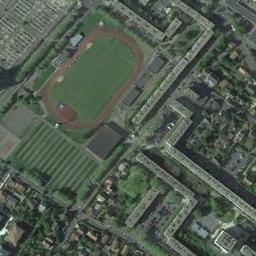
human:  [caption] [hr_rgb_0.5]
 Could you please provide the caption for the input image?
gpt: A track and field is built in the middle of a residential area, Surrounded by a lot of vegetation .

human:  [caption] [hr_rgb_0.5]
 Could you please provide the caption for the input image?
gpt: There are many buildings next to the ground track field .

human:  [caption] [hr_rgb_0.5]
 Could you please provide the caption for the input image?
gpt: There is a track field in the lower right corner .

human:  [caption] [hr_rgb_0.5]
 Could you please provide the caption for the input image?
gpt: The ground track field is surrounded by lots of buildings arranged neatly and a lawn is next to the ground track field .

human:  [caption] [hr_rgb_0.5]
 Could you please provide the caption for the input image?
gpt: There are many buildings around the ground track field with a red track .